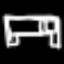
Label: bed